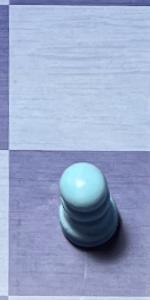
Label: Pawn_White